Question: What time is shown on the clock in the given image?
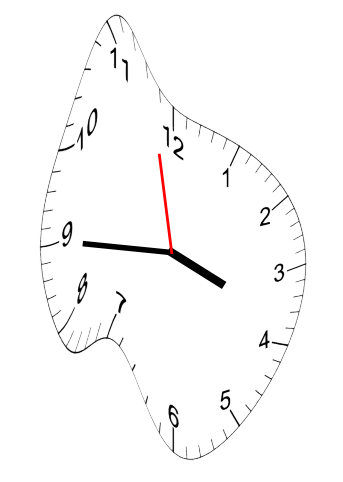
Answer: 03:44:58